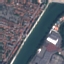
Land use / land cover: River